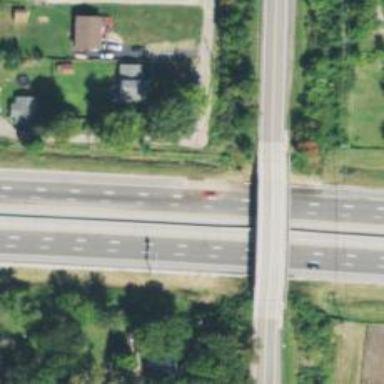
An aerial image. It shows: View of motorway.